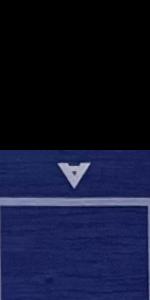
Label: Empty